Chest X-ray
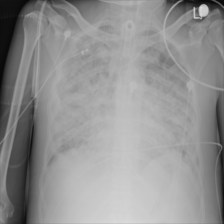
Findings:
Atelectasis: negative
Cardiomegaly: negative
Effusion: negative
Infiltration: positive
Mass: negative
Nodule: negative
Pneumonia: negative
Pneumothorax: negative
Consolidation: negative
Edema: negative
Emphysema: negative
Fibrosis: negative
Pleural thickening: negative
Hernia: negative